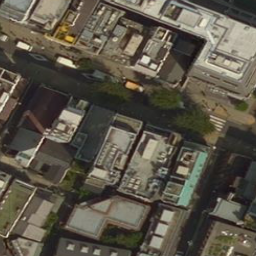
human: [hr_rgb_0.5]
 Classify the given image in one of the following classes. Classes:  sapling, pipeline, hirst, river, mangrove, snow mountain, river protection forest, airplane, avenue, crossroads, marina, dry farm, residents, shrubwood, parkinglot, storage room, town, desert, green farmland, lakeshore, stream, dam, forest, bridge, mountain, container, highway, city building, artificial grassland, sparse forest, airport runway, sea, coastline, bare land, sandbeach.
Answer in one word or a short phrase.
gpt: city building